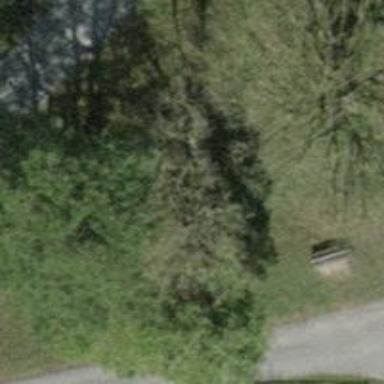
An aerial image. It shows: Broadleaved tree with lush leaves.